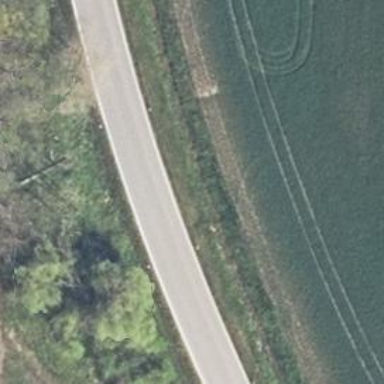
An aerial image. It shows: Asphalt road classified as tertiary.